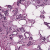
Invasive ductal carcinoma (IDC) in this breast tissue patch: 1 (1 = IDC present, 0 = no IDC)